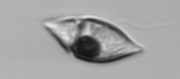
Label: Amphidinium